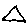
Label: triangle